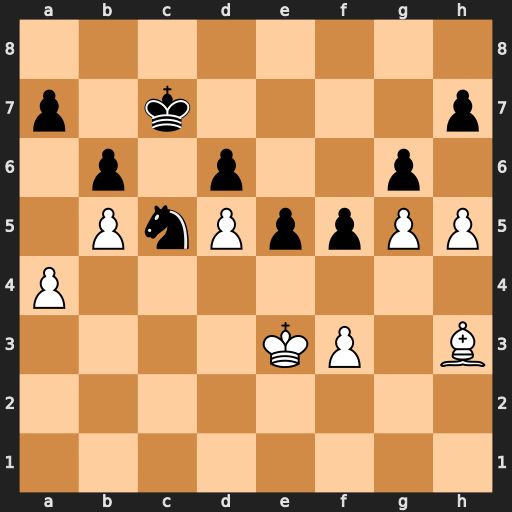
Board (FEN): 8/p1k4p/1p1p2p1/1PnPppPP/P7/4KP1B/8/8
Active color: w
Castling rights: -
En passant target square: -
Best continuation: Bxf5 gxf5 g6 hxg6 h6